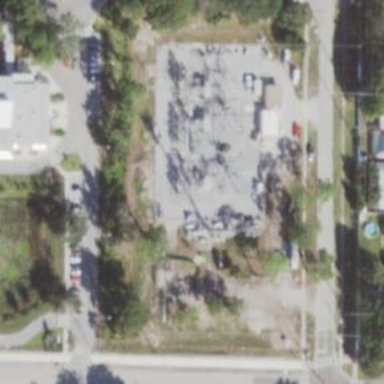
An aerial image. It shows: There is distribution substation enclosed by fence.